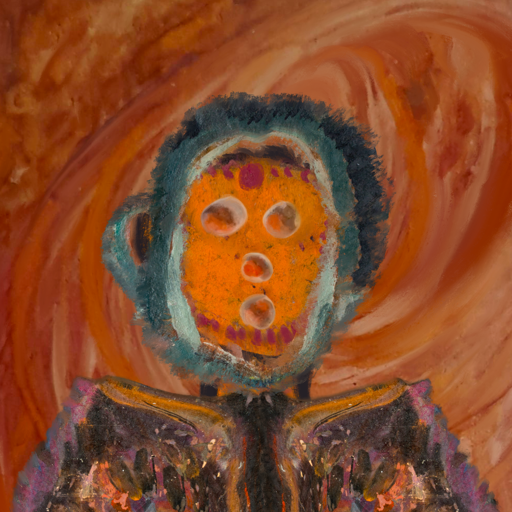
Background: Pious_Lady, Head And Neck Front: Doll, Face Front: Rupkatha, Bust: Gypsy_Queen, Hair Front: Boggyland, Head Accessory: Blank, Second Necklace: Blank, Necklace: Blank, Baby: Blank